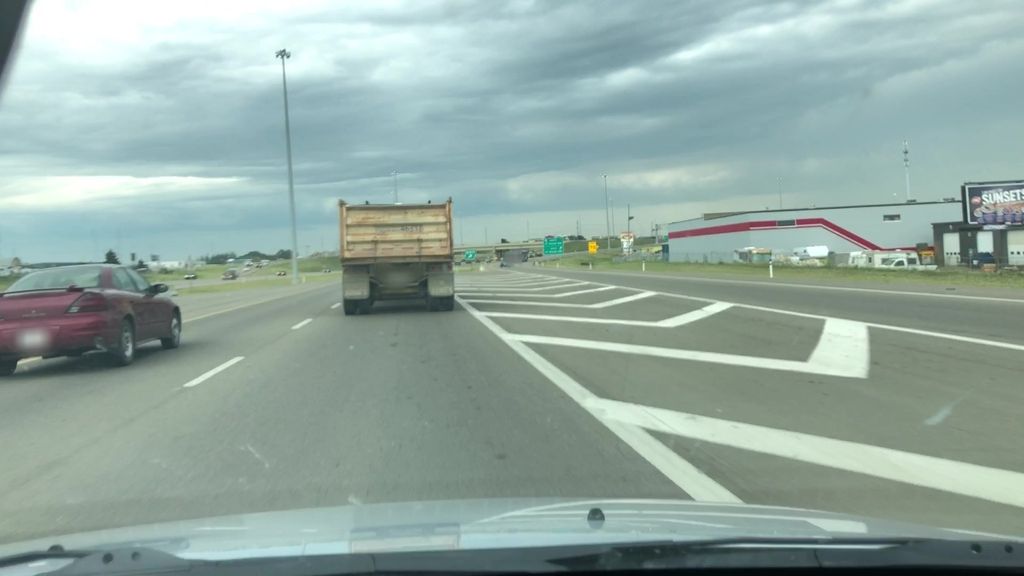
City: edmonton